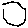
Label: hexagon